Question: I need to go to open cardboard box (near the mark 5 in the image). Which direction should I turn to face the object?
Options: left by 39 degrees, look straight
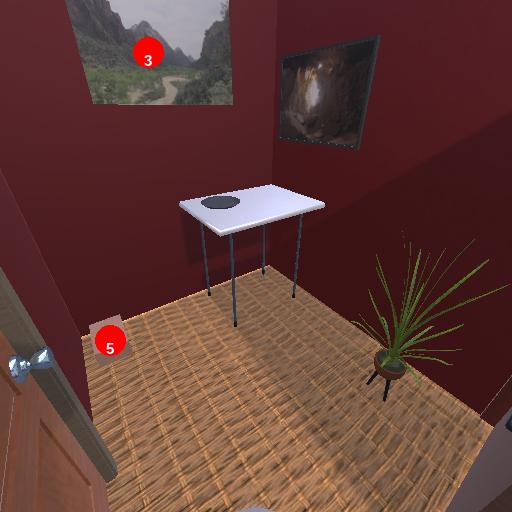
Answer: left by 39 degrees